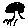
Label: tree